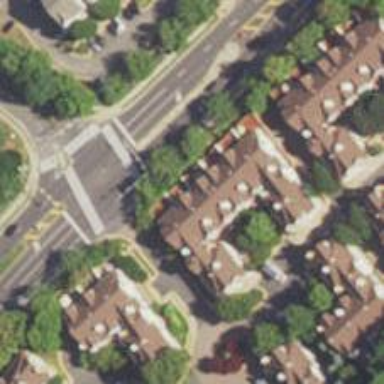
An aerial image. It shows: Marked crossing on footway.